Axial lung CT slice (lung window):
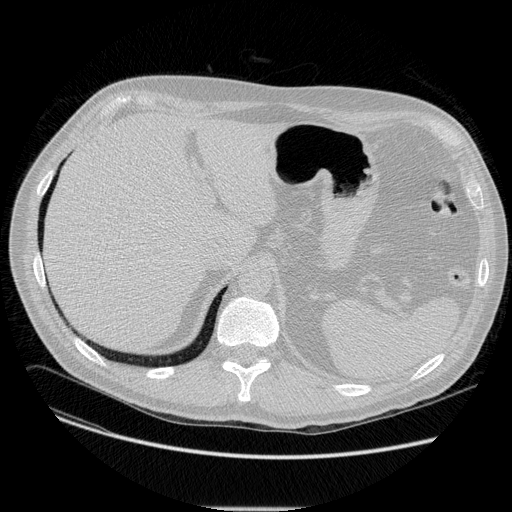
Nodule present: no